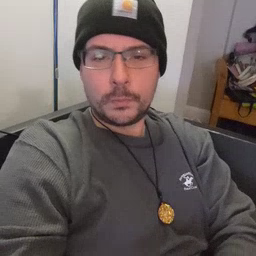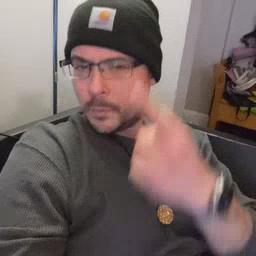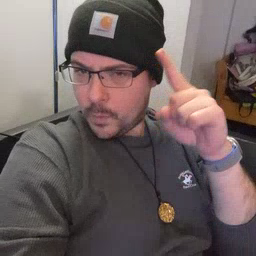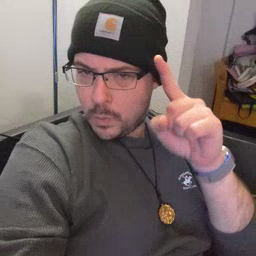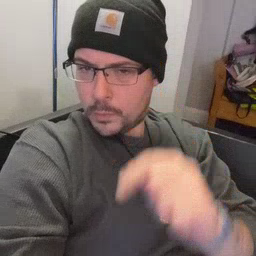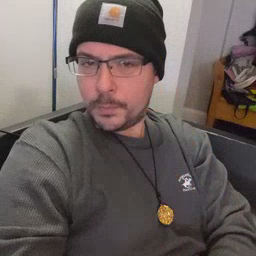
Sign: for